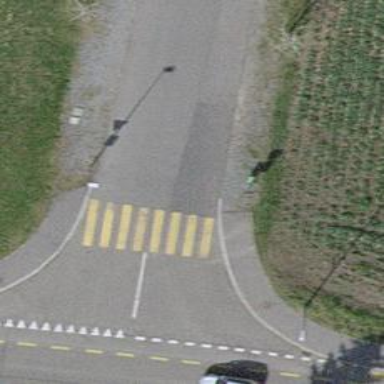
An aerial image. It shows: Zebra crossing on the road.